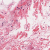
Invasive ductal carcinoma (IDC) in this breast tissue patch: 0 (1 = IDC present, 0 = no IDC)